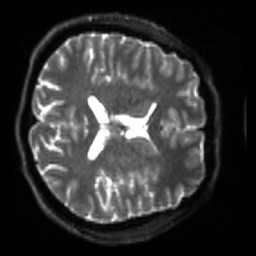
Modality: sbref
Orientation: axial
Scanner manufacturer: siemens
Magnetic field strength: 3 T
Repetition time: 4 s
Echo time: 0.0594 s